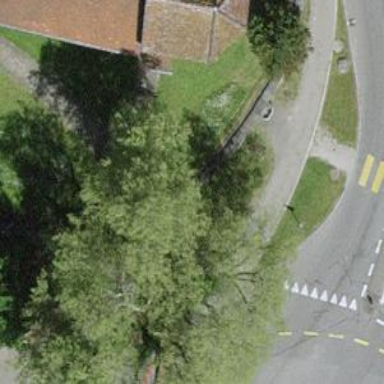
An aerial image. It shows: Set of steps on the road.